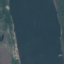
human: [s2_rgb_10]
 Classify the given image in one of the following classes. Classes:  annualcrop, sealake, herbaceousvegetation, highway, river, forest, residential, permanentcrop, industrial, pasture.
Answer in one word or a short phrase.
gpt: River